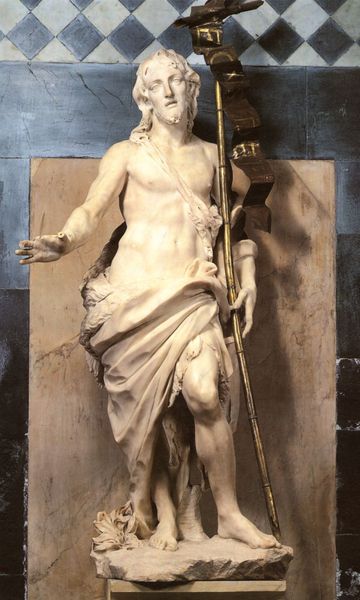
Titel: Hl. Johannes der Täufer
Künstler: Giuseppe Piamontini
Standort: Florenz, Baptisterium (EU - I - Toskana)
Schlagwörter: hand, mann, finger, frisur, geste, marmor, mund, nase, tuch, alt, augen, johannes, sockel, stehen, stein, täufer, figur, gewand, gold, haare, skulptur, statue, stab, banner, lendentuch, barfuß, fliesen, heiliger, apostel, herold